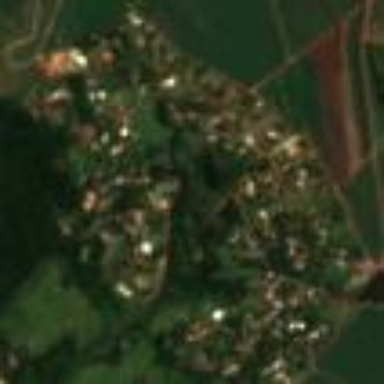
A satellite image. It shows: Residential area situated in the countryside.